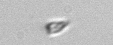
Label: Calciopappus